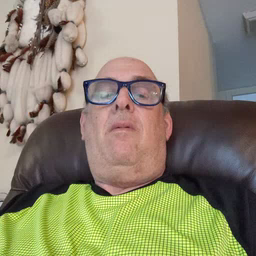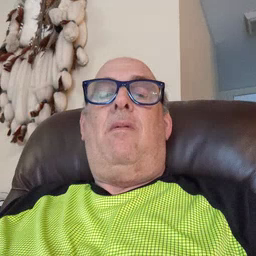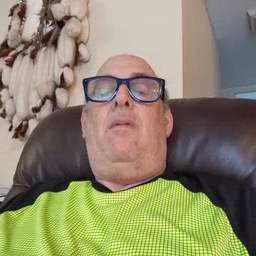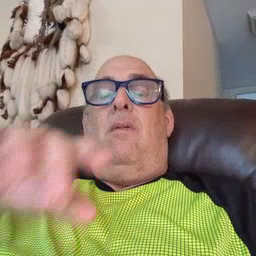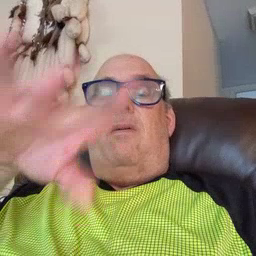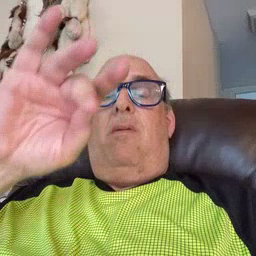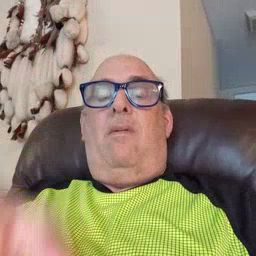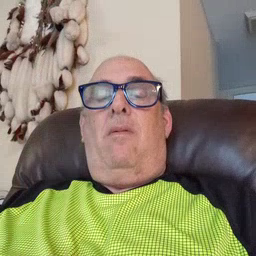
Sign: find